Field crop: maize
Growth stage: 2
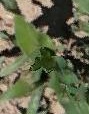
Species: maize